【题型】选择题　【知识点】函数　【难度】easy
已知定义在$R$上的函数$f(x)$，其导函数$f'(x)$的大致图象如图所示，则下列叙述正确的是（ ）

A．$f(b) > f(a) > f(c)$ \\
B．函数$f(x)$在$x = c$处取得最大值，在$x = e$处取得最小值 \\
C．函数$f(x)$在$x = c$处取得极大值，在$x = e$处取得极小值 \\
D．函数$f(x)$的最小值为$f(d)$ \\
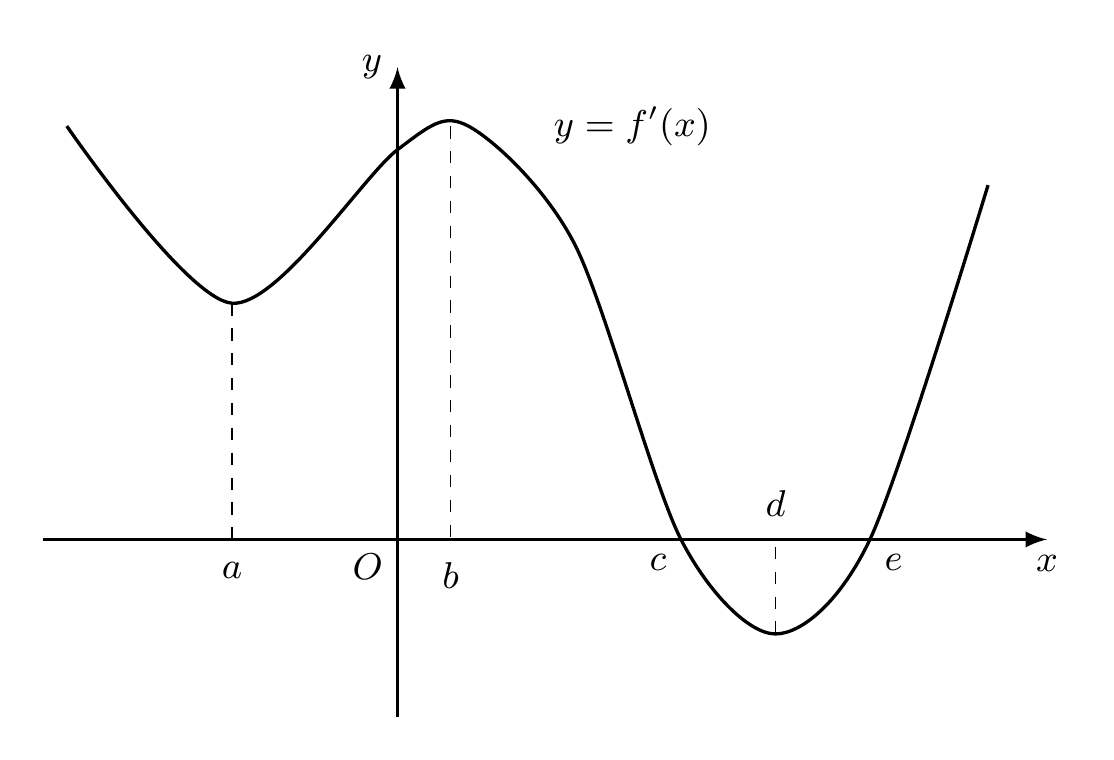
【解答】
【答案】$\boldsymbol{C}$

【分析】根据导函数的图象确定$f(x)$的单调性，从而比较函数值的大小及极值情况，对四个选项作出判断。

【解答】解：由题图可知，当$x \le c$时，$f'(x) \ge 0$，\\
所以函数$f(x)$在$(-\infty, c]$上单调递增，\\
因为$a < b < c$，\\
所以$f(a) < f(b) < f(c)$，故选项A错误；\\
因为$f'(c) = 0$，$f'(e) = 0$，\\
当$x < c$时，$f'(x) > 0$；\\
当$c < x < e$时，$f'(x) < 0$；\\
当$x > e$时，$f'(x) > 0$，\\
所以函数$f(x)$在$x = c$处取得极大值，但不一定取得最大值，在$x = e$处取得极小值，不一定是最小值，故选项B错误，C正确；\\
由题图知，当$d \le x \le e$时，$f'(x) \le 0$，\\
所以函数$f(x)$在$[d,e]$上单调递减，\\
则$f(d) > f(e)$，故选项D错误。

故选：$\boldsymbol{C}$。

【点评】本题考查利用导数研究函数的单调性和极值，考查了逻辑推理、数形结合和运算能力，属于基础题。